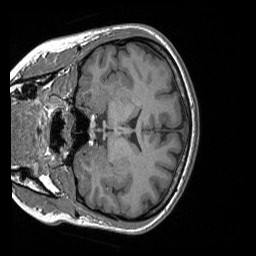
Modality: T1w
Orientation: coronal
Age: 26
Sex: female
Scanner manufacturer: siemens
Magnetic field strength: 3 T
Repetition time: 1.56 s
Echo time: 0.00207 s